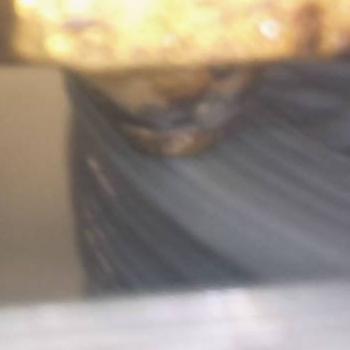
Flow rate: 66%